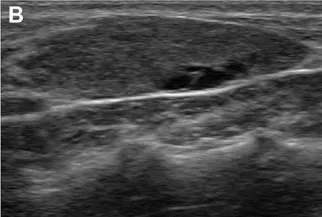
Ultrasonograms of the goiter caused by iodine deficiency in the dog. Whereas the echotexture of the right lobe. Is heterogenous with some anechoic lesions. Both thyroid lobes are mildly enlarged and well marginated without invasion.
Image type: radiology (ultrasound)